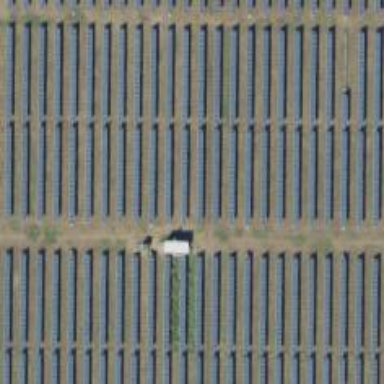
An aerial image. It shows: Solar power generator using photovoltaic method with solar photovoltaic panel types.